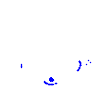
Particle: pion